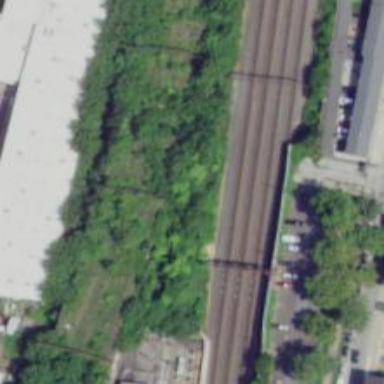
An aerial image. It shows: Abandoned railway.